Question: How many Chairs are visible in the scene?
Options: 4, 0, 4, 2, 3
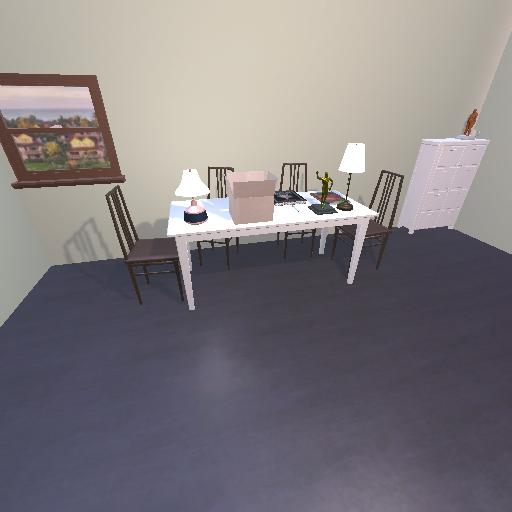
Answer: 4